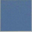
Piece: xx